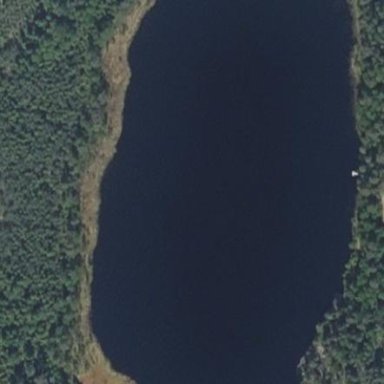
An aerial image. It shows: Beautiful lake surrounded by nature.